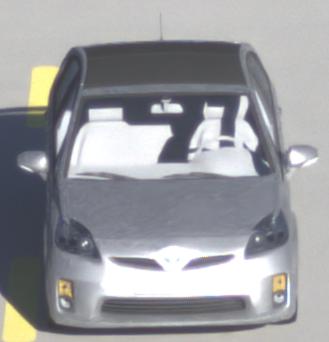
Make: Toyota
Model: Prius 1.5 Hybrid
Detailed model: Prius (HW2)
Model produced from: 2006/03
Model produced until: 2009/06
Doors: 5
Color: white
Road condition: dry road
Daytime: sunrise or sunset
Contrast: medium contrast